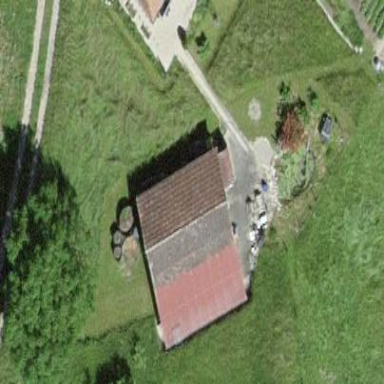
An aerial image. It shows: Rural barn.